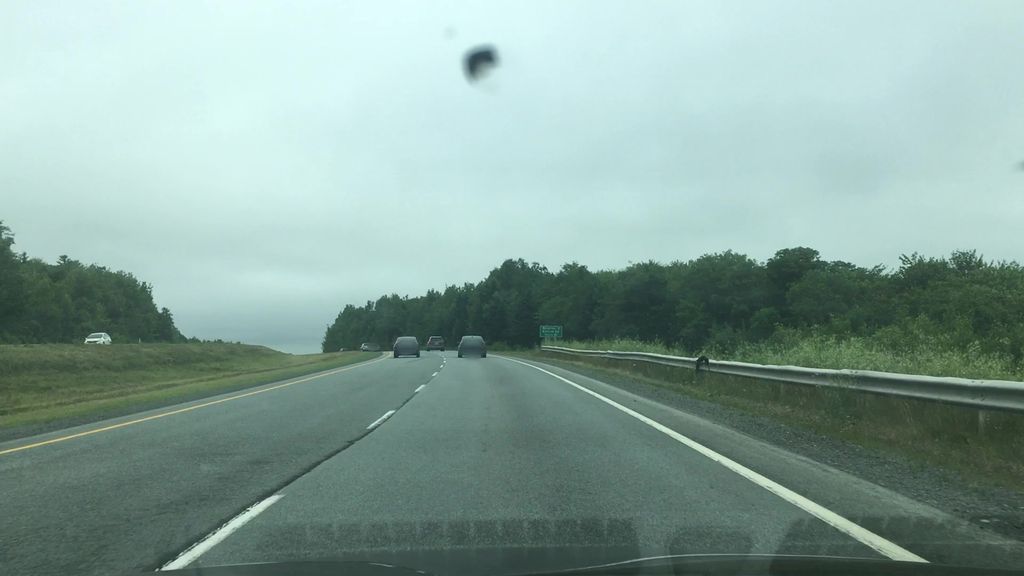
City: halifax